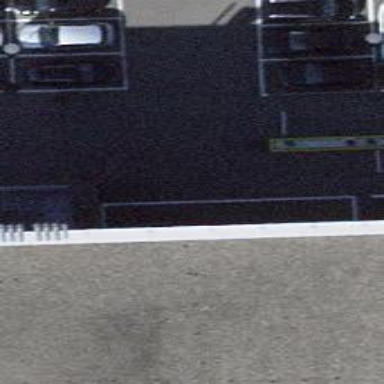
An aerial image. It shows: Road serving as parking aisle.